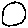
Label: circle